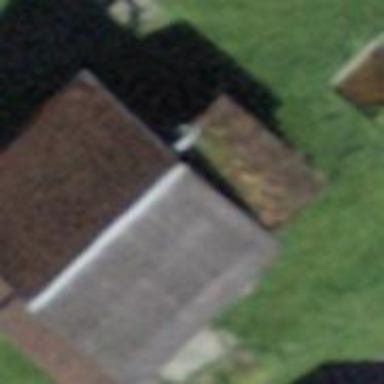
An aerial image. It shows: Barn.